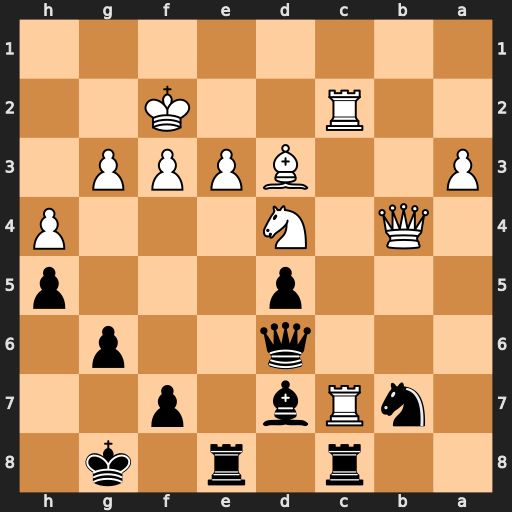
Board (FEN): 2r1r1k1/1nRb1p2/3q2p1/3p3p/1Q1N3P/P2BPPP1/2R2K2/8
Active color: b
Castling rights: -
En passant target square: -
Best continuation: Rxc7 Qxd6 Rxc2+ Bxc2 Nxd6